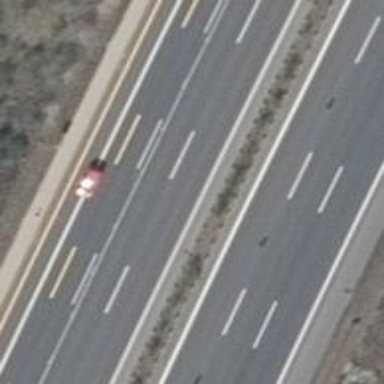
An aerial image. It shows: Asphalt motorway.